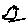
Label: bird